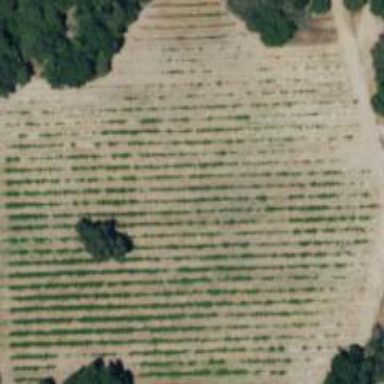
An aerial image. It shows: Vineyard.